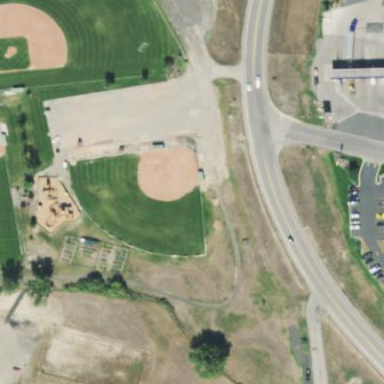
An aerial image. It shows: Baseball pitch for leisure land.